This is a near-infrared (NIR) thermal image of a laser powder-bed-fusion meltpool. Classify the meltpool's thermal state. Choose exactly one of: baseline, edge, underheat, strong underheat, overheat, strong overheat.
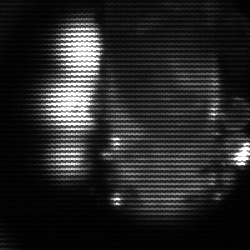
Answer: strong underheat